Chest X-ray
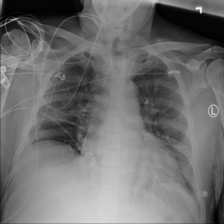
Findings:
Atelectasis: positive
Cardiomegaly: positive
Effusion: negative
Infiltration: negative
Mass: negative
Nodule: negative
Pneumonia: negative
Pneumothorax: negative
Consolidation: negative
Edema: negative
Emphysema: negative
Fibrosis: negative
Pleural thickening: negative
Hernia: negative